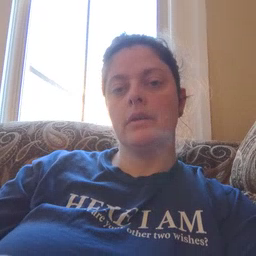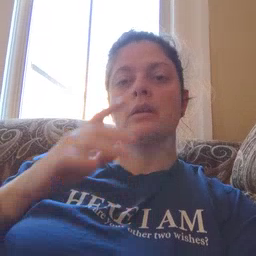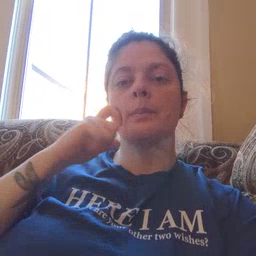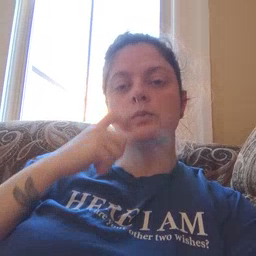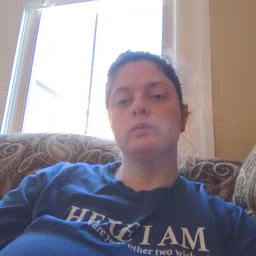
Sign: apple